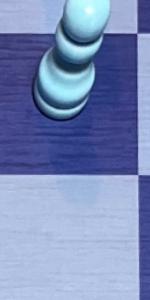
Label: Empty